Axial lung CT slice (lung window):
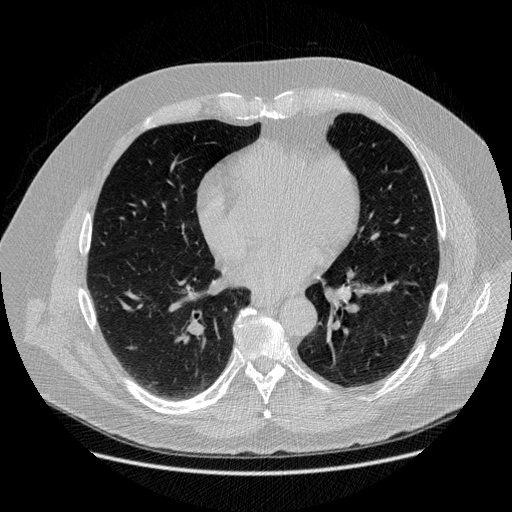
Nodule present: no